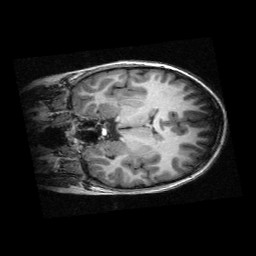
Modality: T1w
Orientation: coronal
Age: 9
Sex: female
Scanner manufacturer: siemens
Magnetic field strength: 3 T
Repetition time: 2.3 s
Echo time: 0.00336 s